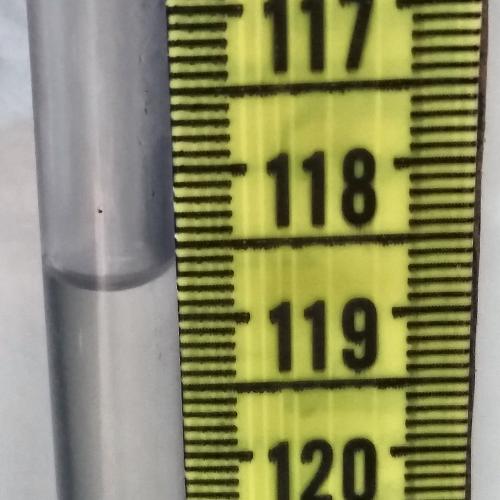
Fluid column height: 118.8 cm